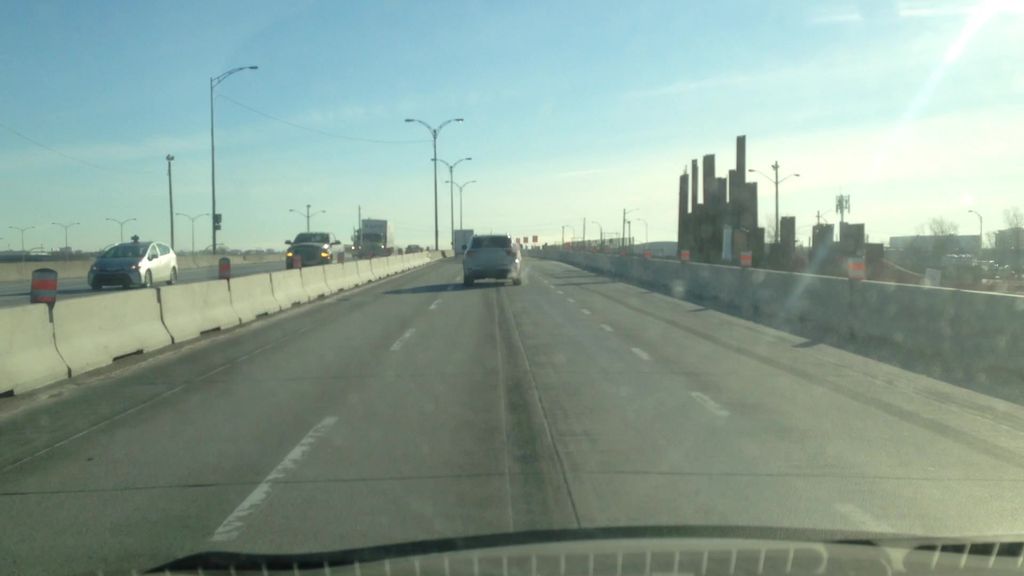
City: montreal